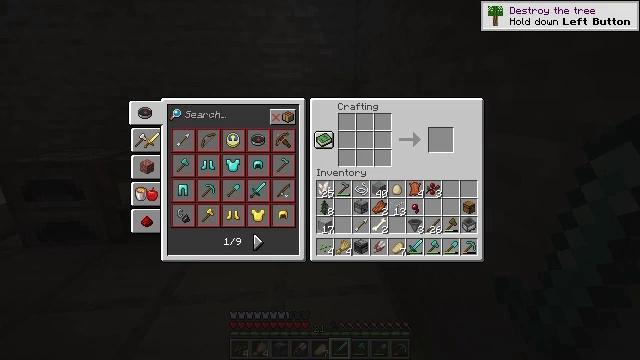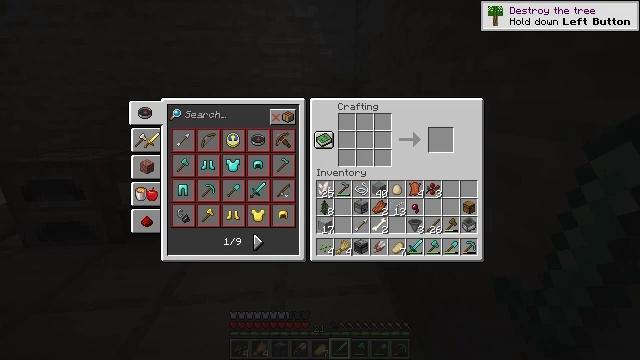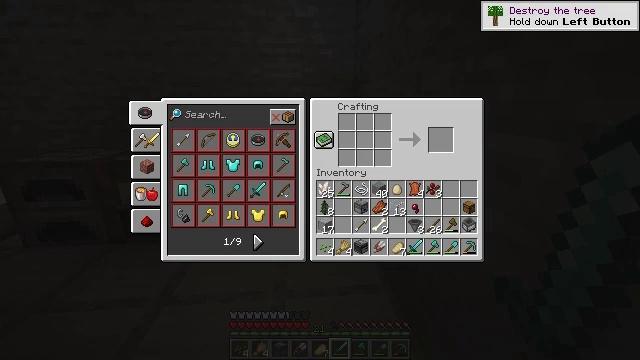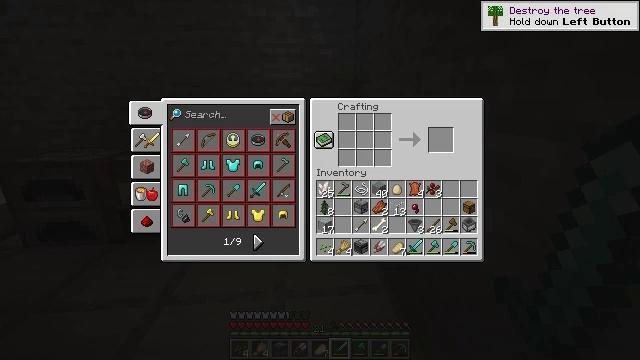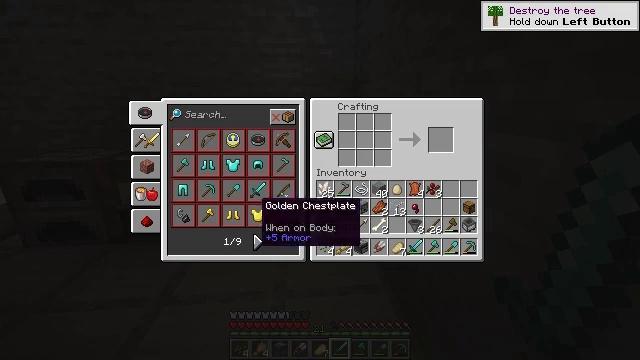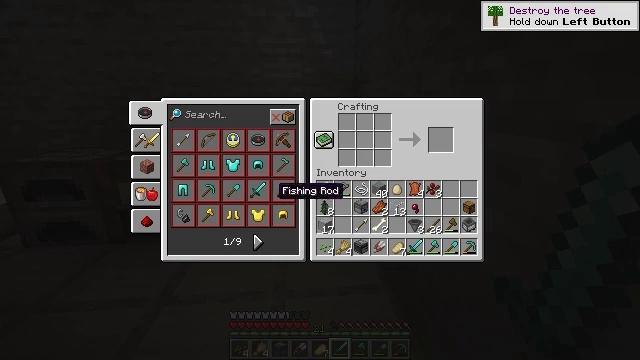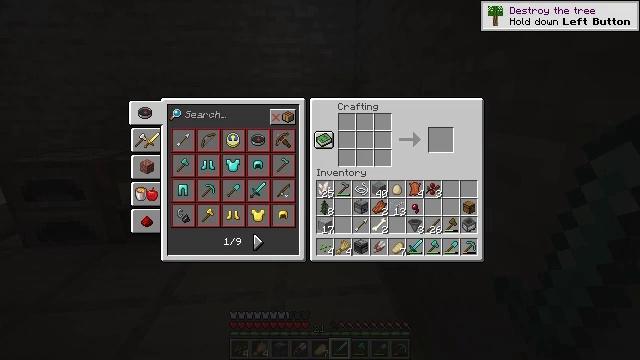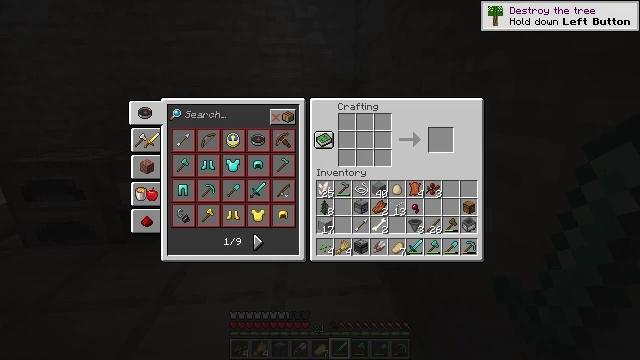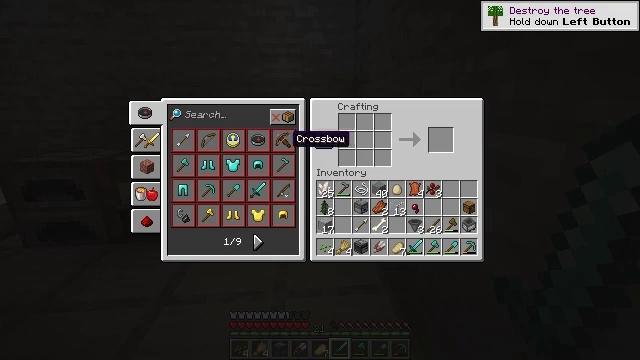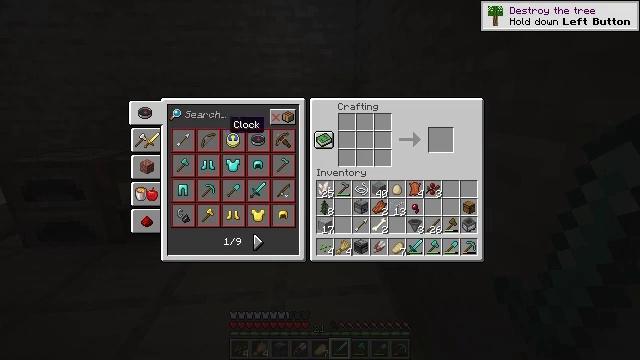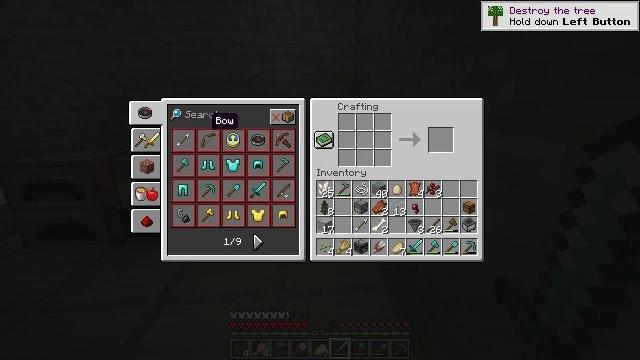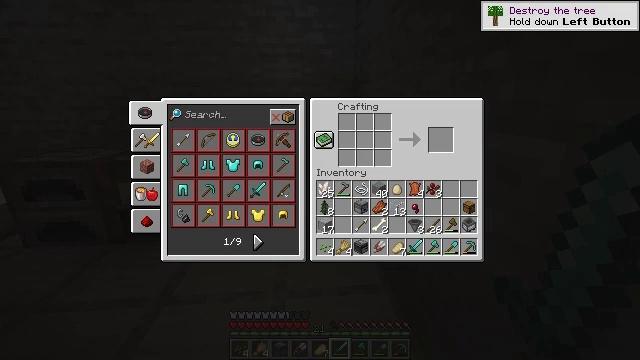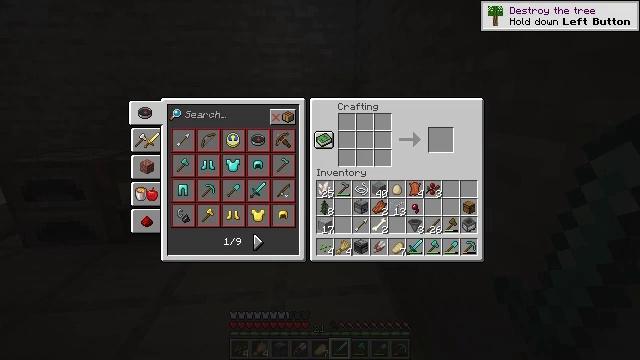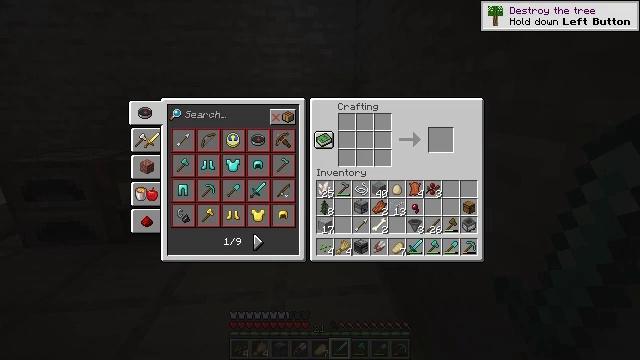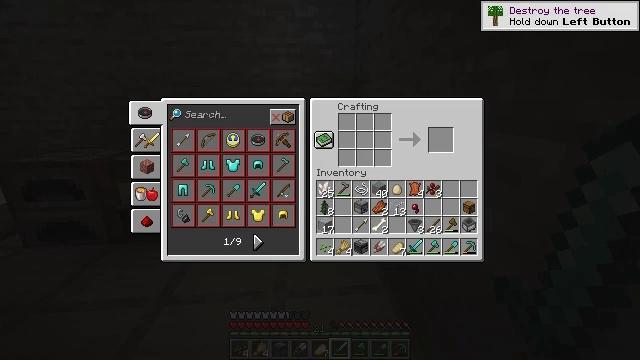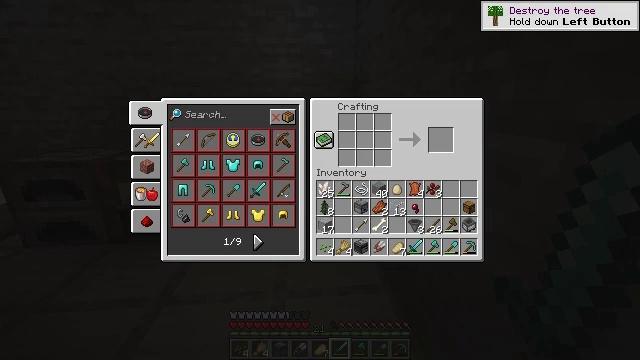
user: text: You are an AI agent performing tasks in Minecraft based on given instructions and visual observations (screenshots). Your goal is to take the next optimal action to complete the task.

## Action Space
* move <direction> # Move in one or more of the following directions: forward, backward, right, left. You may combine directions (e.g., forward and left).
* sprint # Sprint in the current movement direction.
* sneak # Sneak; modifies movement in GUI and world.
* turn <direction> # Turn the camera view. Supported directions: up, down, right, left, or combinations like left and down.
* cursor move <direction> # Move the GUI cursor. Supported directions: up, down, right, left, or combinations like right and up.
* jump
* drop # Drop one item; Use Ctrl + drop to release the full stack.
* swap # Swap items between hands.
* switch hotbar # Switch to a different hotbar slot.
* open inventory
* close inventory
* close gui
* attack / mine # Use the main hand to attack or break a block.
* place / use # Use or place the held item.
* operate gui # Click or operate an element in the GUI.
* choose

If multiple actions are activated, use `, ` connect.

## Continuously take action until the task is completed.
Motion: motion action
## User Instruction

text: craft item air
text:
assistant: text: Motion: no_op
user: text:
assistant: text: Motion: no_op
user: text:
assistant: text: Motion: no_op
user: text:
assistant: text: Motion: turn right and up
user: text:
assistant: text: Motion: turn right and up
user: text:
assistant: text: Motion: turn right and up
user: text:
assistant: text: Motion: turn right and up
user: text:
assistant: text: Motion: turn left and up
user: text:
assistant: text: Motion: turn left and up
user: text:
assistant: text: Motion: turn left
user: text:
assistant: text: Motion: no_op
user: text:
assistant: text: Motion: turn right and up
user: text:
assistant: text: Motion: no_op
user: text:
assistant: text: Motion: no_op
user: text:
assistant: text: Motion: no_op
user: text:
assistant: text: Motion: no_op
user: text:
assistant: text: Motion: attack / mine
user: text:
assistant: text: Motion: attack / mine
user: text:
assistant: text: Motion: attack / mine
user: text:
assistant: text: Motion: no_op
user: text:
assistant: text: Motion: no_op
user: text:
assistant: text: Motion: no_op
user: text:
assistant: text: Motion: no_op
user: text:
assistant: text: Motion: no_op
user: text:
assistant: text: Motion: no_op
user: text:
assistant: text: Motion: no_op
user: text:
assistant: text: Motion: no_op
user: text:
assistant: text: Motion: no_op
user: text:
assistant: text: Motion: no_op
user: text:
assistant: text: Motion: no_op